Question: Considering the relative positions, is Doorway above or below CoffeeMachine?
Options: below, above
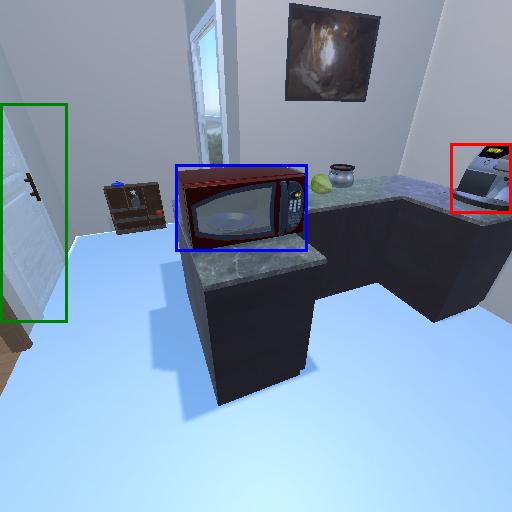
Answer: below